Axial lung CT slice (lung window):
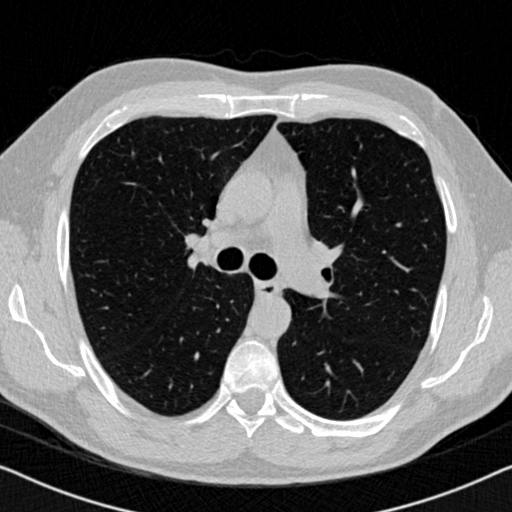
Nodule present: no